Question: I was looking for an API but struggling mightily. My approach was to get complex polygon like in the image below for australia:

One user will come and input me string addresses of 'X' like:
-
And another user gives me string address of 'Y' like:
-
Is there an API that I can hit, gives me complex polygon for the address? The closest I'm getting is getting bounding box (north, west, south, and east lat/lng) by hitting API - <URL>
Once I get the complex polygon, I then will try to test if these complex polygons intersect to answer my question wtih: 'Yes, X value of "Sydney, Australia" is within Y value of "Australia"'.
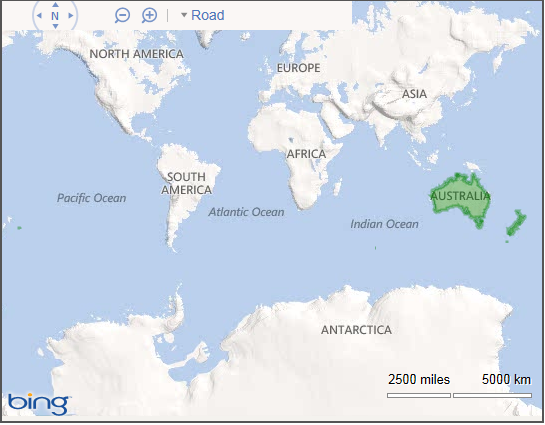
Answer: To get polygon for country or city you can use <URL>.
Here is documentation for GeoDataAPIManager that is part v8 of Map Control - Spatial Data Services Module: <URL>
Once you have boundaries, you can use <URL>